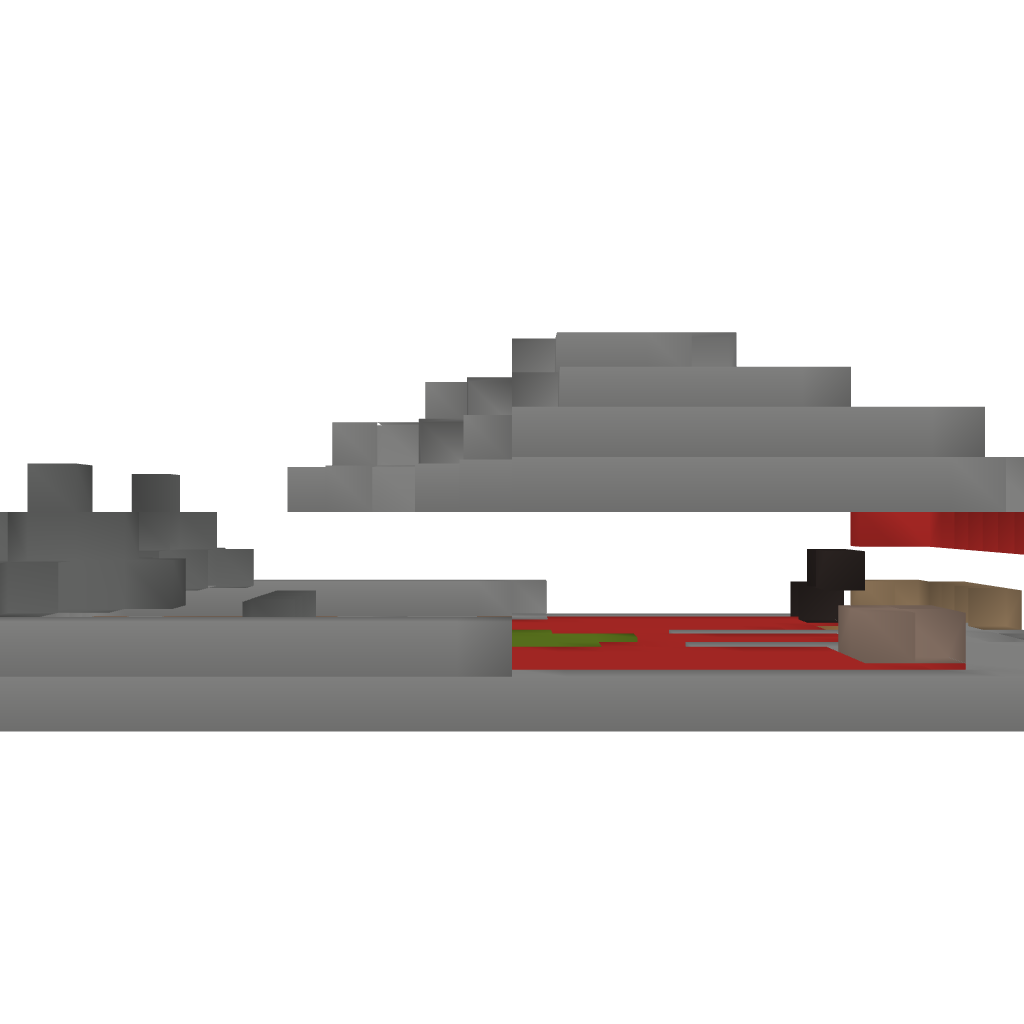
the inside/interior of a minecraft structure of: mansion